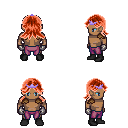
a pixel art fantasy rpg character, male body template, human, dark skin, leather shoulder armor, magenta pants, red loose hair, purple tiara, metal gloves, black shoes, four views (front, back, left, right), 2x2 character sprite sheet, small pixel art, hard edges, no anti-aliasing